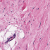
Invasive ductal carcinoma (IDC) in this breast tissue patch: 0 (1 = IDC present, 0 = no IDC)